Question: I am trying to access the postgresql service which is running on my computer (which as you can see in the picture, it is running), from another computer on the same network.

On another computer, I am trying to access port 5432 (on which this service runs) by typing in 'telnet 192.168.2.<PHONE>'; however it fails to connect. Can someone tell me what the problem might be please?
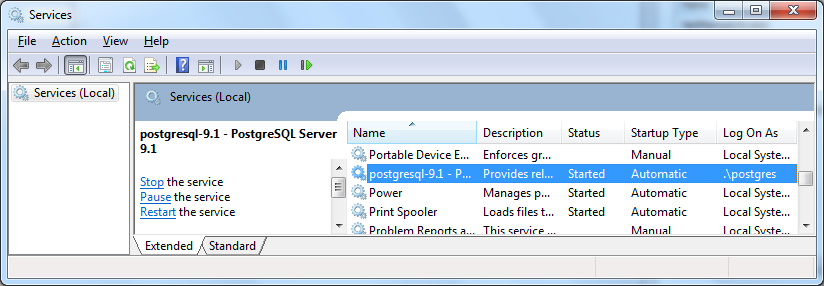
Answer: Read <URL> pages of the manual to set up connections to the postgresql server correctly.
Take a closer look at 'listen_addresses', 'port' configuration in 'postgresql.conf' and security settings in 'pg_hba.conf'.
And dont forget to restart your server after you've updated the config files.